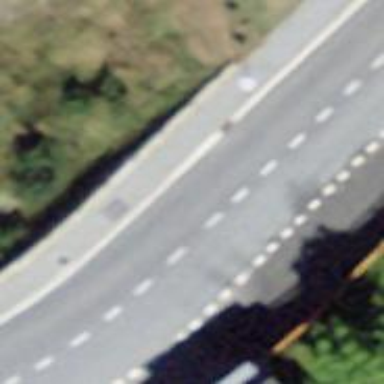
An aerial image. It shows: Crossing on the road.